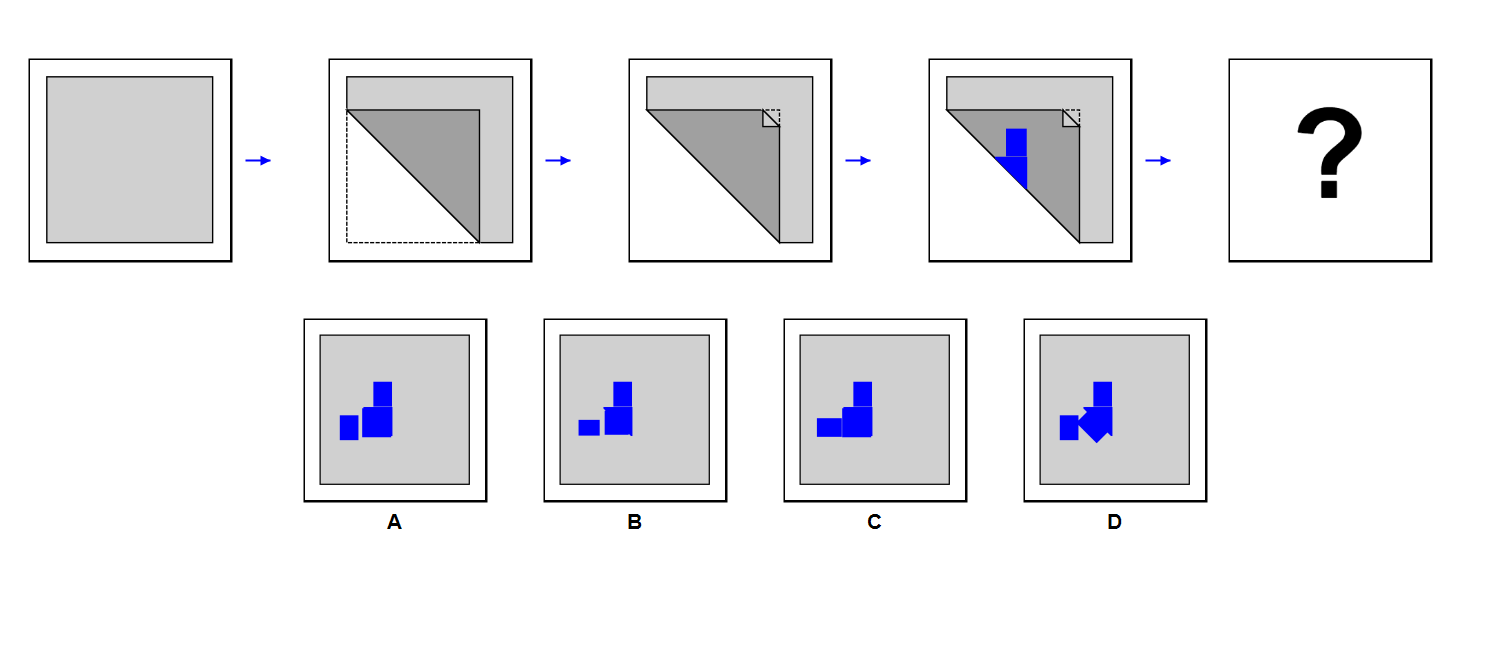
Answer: C